Question: I've been wrecking myself trying to figure out what is going on with this big of html. It renders correctly in latest Firefox, Safari and on chrome canary, but normal chrome renders these weird lines and I have no idea why.
I've create a JS fiddle with an excerpt of my code, it's part of a much larger project, but I'm seeing the rendering issue in the fiddle as well as in my app. I've attached a screen shot of what I'm seeing in the fiddle for reference.
<URL>
Bug screenshot:

The red middle line shouldn't be there as well as the line to the left of "close". This is just one example, as I mouse over the modal I get lines appearing all over the place.
It makes for a less than stellar question as it's difficult to replicate. Resizing the browser helps to show the error. My fiddle has quite a bit of html and css. I don't expect anyone to actually comb through it and fix the issue. I just want to be thorough in presenting the problem.
I've tried looking online but I haven't been able to find anyone reporting the same issue as far as I can tell.
If anyone has any ideas on what may be causing this, how to fix it or point me to a relevant link/SO question I'd be very grateful.
Things I've ruled out/investigated:
- not caused by something else on the page, as I extracted it into jsfiddle and it's still hapenneing. I also removed the body content using the console in my app and it didn't make a difference.
- I dont think the gradients or transitions are causing it, as removing them didn't seem to have an effect
- possibly/probably related to absolute positioning? When I removed the position absolute on the main wrapper element I didn't see this occuring.
- I read that applying a z-index to these elements might help, but it did nothing for these issues.
TL,DR: Why does google chrome, but not canary or safari, show rendering errors on absolutely positioned elements with liberal use of css3 gradients, shadows and transitions?
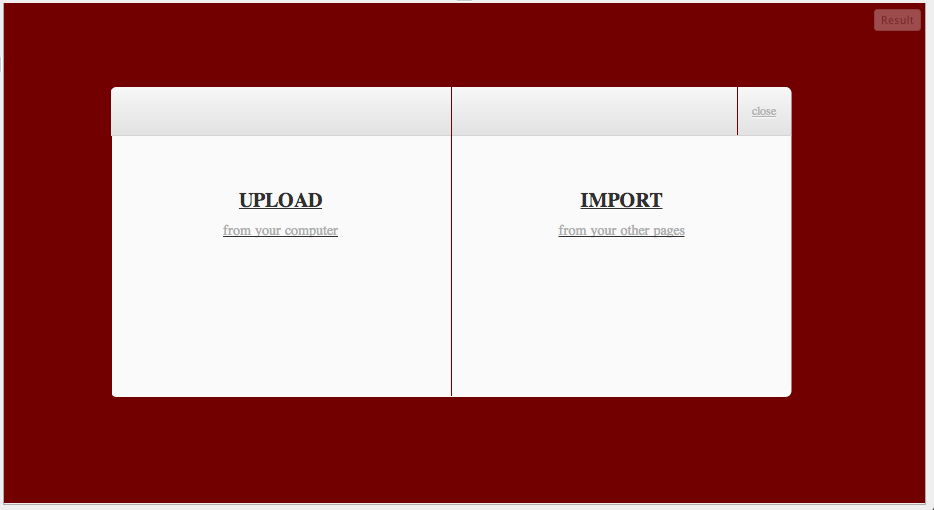
Answer: When I remove the '-webkit-transform: scale(0.95)' on #vfs_uploader and the '-webkit-transform: scale(1)' on #vfs_uploader.visible, it displays fine: <URL>
I don't know how this affects Safari or if it has other implications in Chrome, but it does not appear to otherwise affect the layout in the example.